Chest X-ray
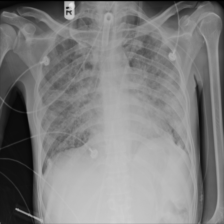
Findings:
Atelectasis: negative
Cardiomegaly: negative
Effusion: negative
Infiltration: positive
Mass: negative
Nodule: negative
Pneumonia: negative
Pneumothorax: negative
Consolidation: negative
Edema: negative
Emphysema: negative
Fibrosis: negative
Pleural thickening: negative
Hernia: negative